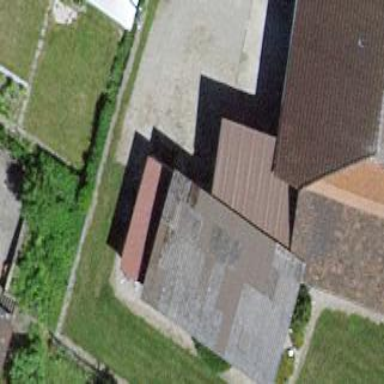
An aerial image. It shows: Barn.